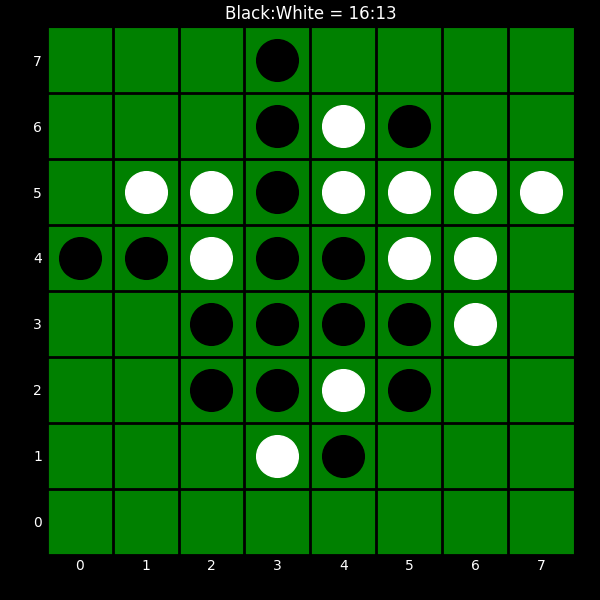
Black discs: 16
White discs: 13